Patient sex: F
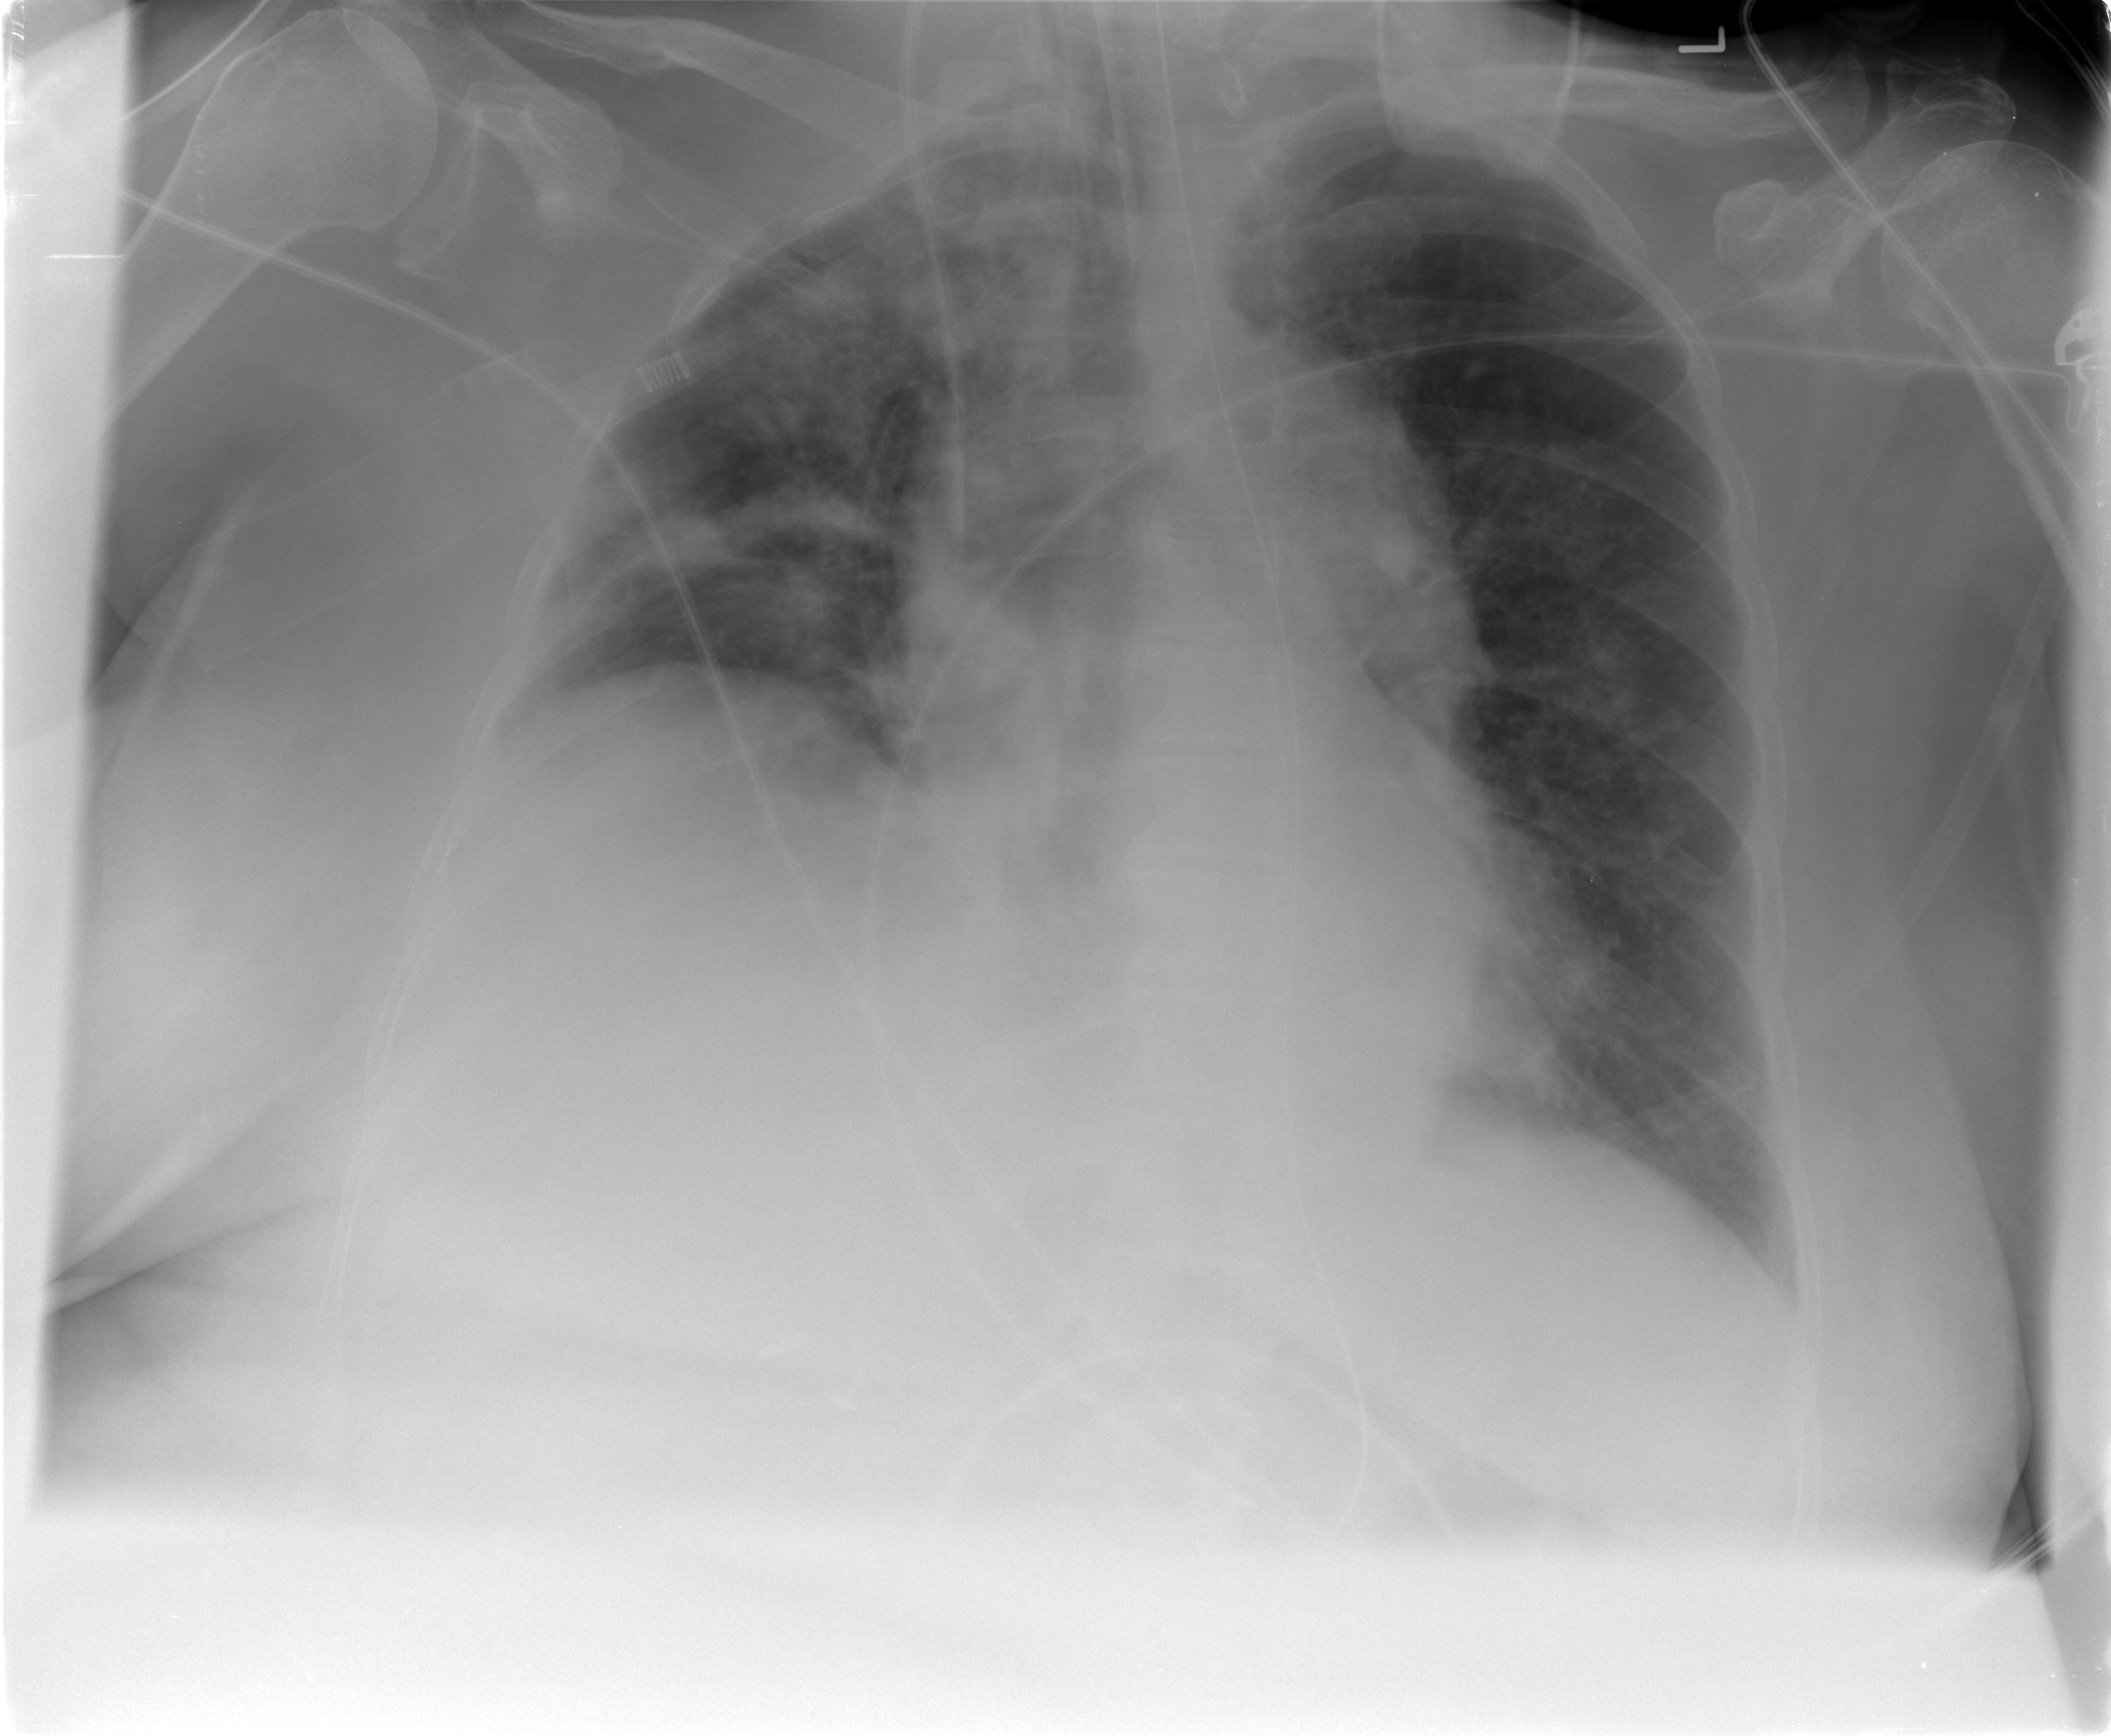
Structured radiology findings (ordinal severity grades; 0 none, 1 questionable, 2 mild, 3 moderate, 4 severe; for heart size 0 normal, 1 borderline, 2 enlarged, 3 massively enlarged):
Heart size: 1
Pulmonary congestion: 2
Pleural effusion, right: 1
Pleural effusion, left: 1
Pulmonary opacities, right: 3
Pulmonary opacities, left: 1
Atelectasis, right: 1
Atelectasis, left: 1